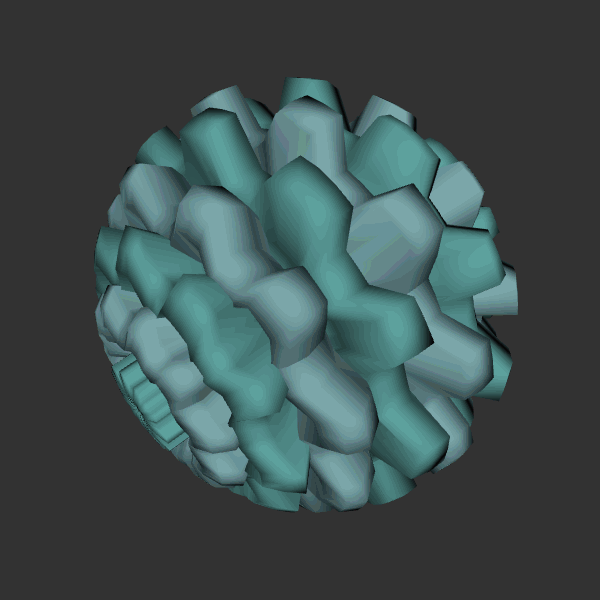
Background: dark